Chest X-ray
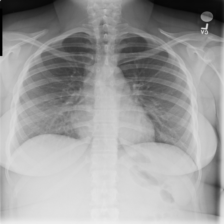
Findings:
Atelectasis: negative
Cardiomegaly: negative
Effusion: negative
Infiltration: negative
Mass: negative
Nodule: negative
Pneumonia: negative
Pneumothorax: negative
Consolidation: negative
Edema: negative
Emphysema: negative
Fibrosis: negative
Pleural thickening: negative
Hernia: negative